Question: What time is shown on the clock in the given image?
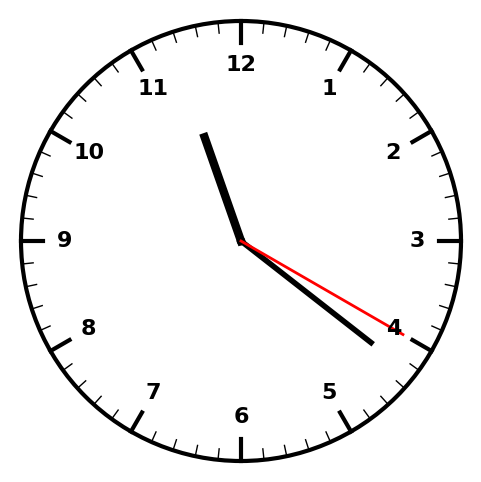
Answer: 11:21:20